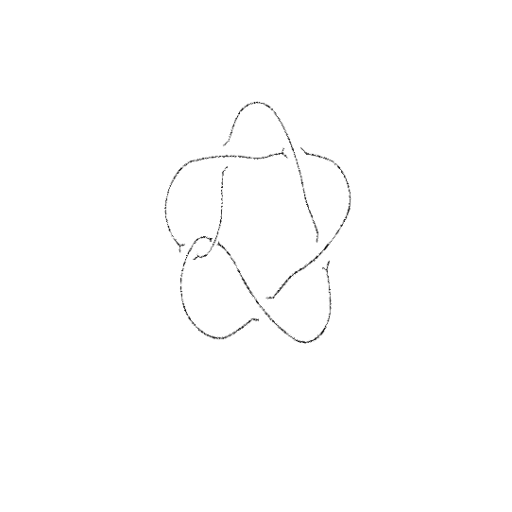
Crossing number: 6